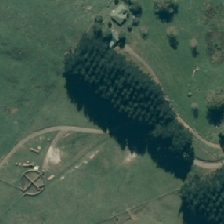
Land cover: indigenous_forest